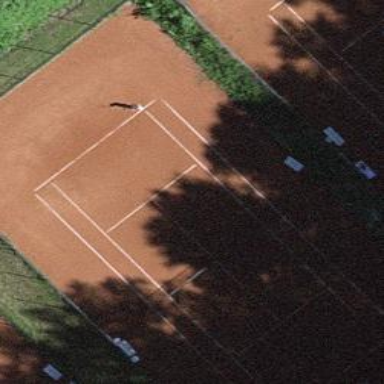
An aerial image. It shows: Tennis court on pitch designated for leisure land.